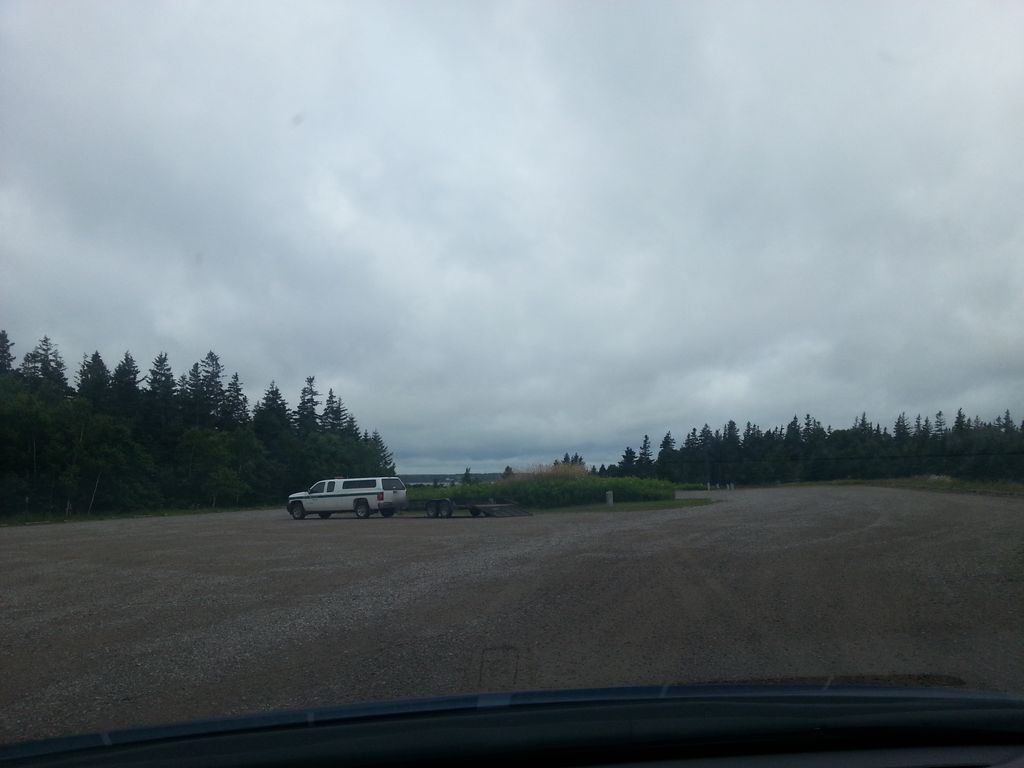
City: charlottetown